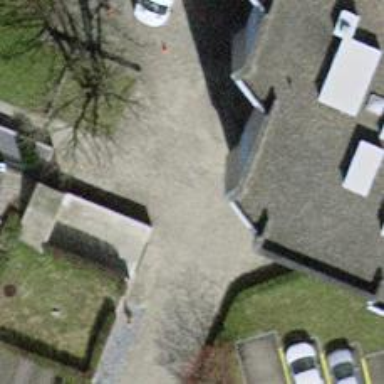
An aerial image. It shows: Footway made of paving stones.